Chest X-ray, PA view. Patient: 42 years old, sex M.
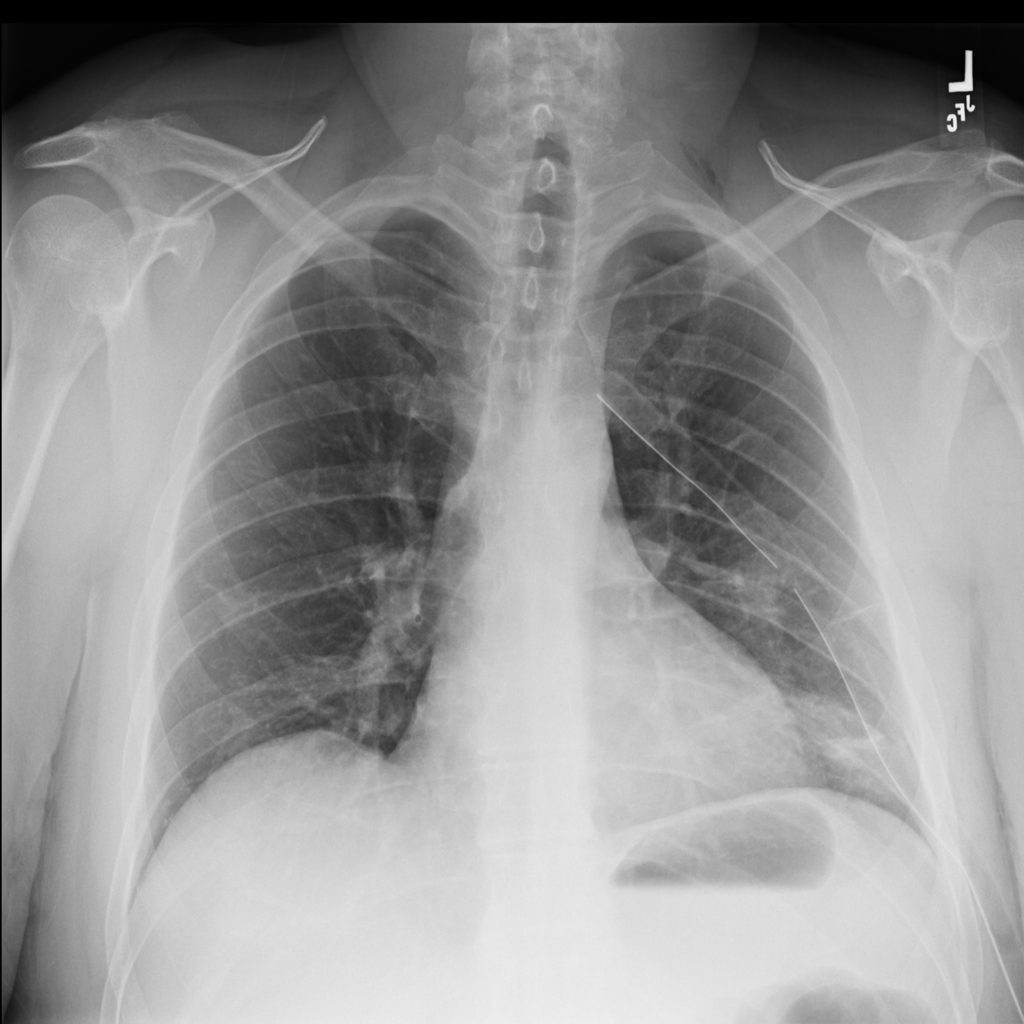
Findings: No Finding